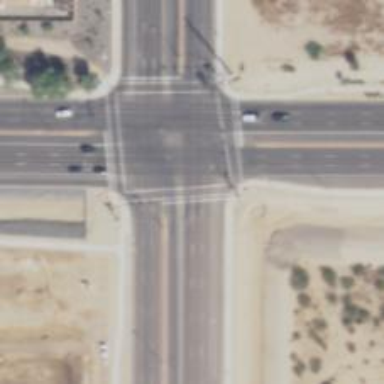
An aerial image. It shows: Crossing on the road.